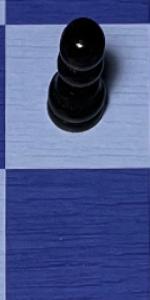
Label: Empty